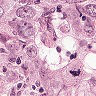
Metastatic tissue present: yes